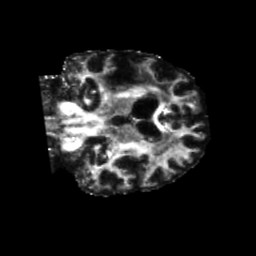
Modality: FA
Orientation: coronal
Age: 75
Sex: male
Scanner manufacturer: siemens
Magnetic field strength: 3 T
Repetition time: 5.25 s
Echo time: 0.08 s